Question: Count the number of objects in the diagram.
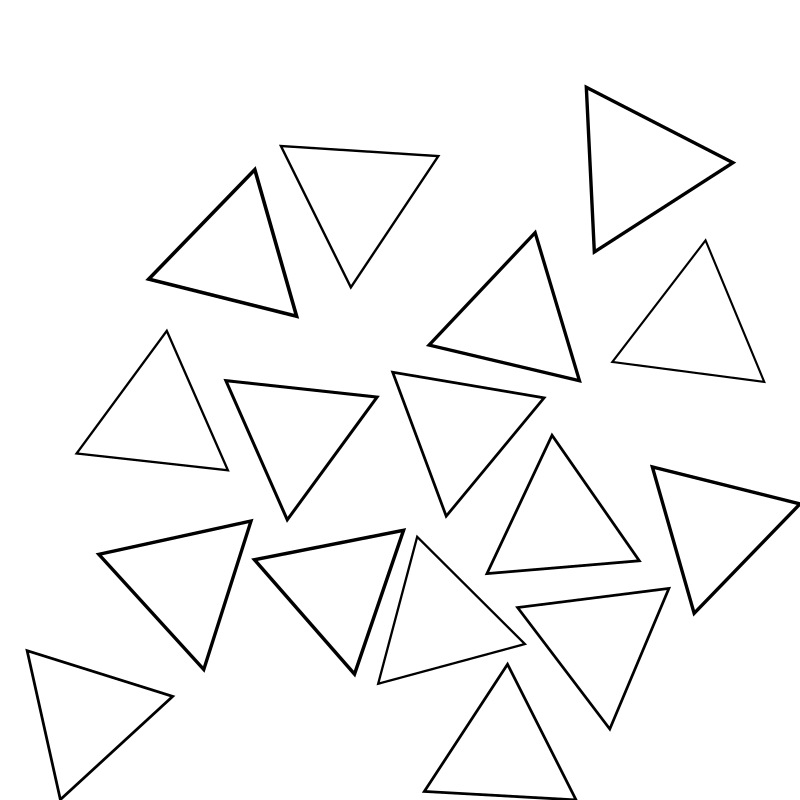
Answer: 16